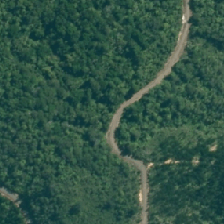
Land cover: broadleaved_indigenous_hardwood